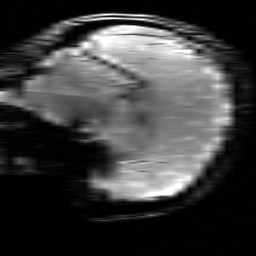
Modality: T2starw
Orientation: sagittal
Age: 23
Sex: female
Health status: healthy
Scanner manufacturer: siemens
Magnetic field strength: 3 T
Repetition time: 0.7 s
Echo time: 0.02 s